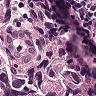
Metastatic tissue present: yes